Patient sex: F
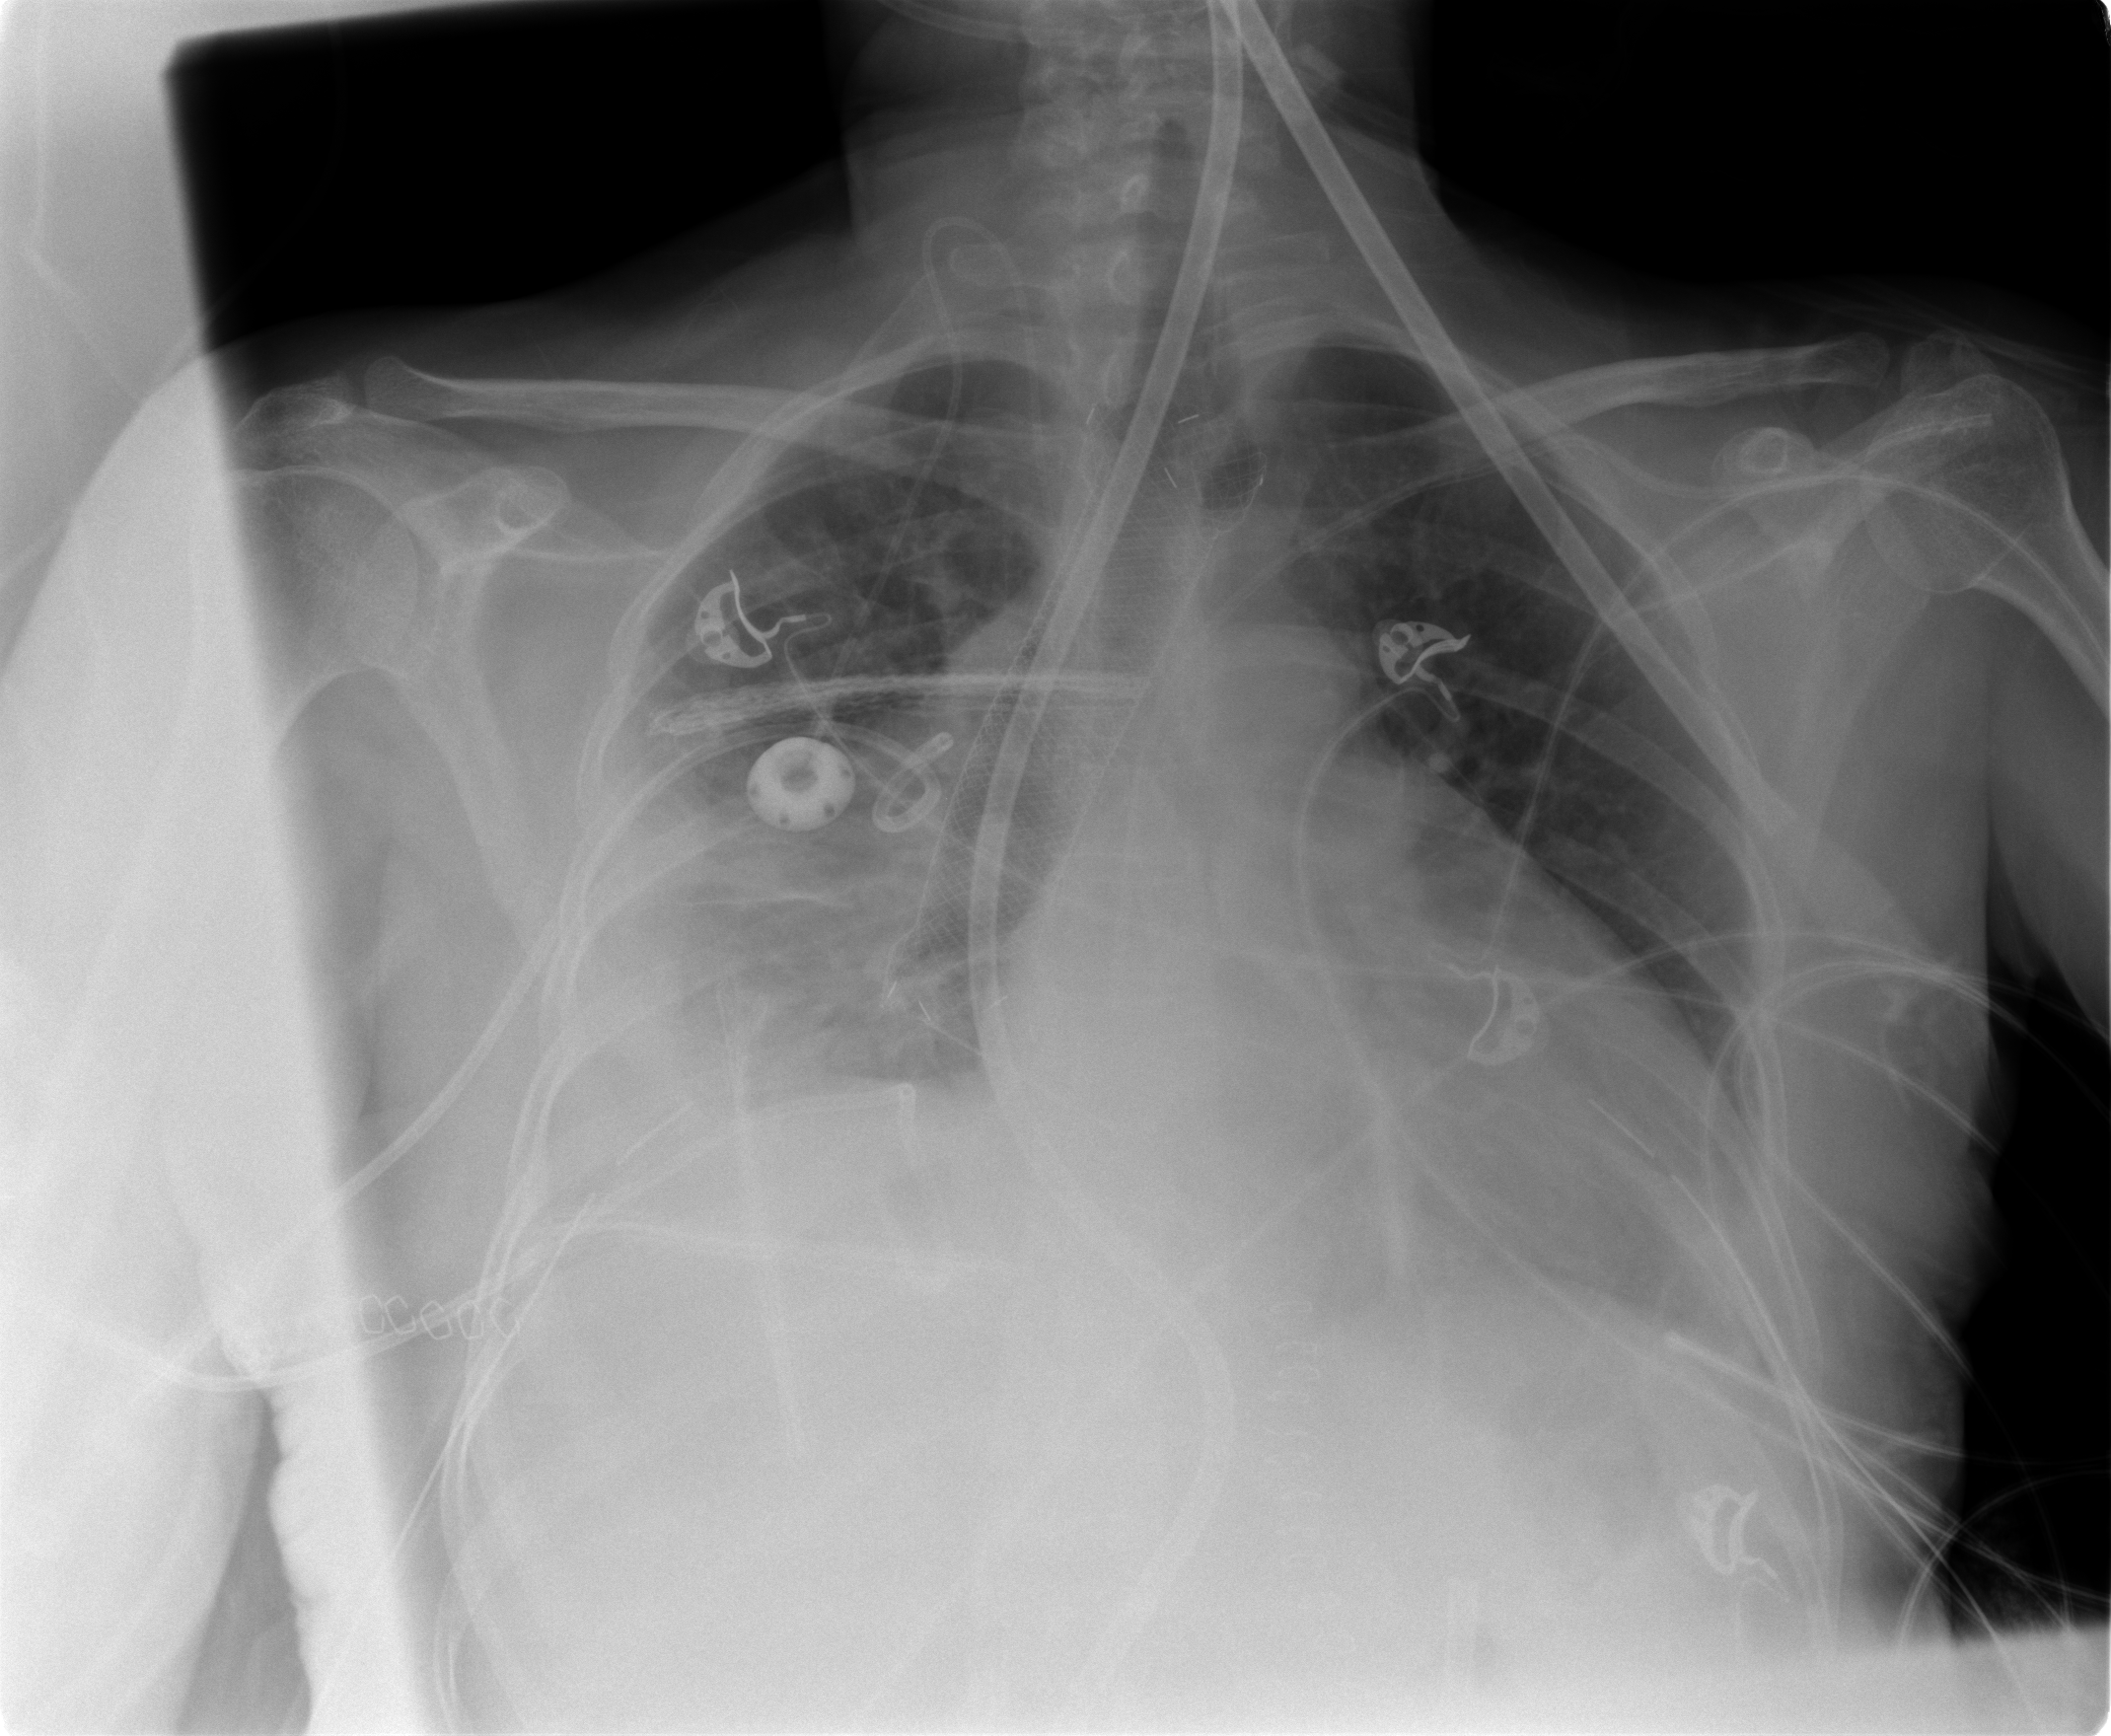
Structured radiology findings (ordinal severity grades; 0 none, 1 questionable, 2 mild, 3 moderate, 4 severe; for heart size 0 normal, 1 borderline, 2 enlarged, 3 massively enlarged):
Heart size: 2
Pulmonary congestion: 2
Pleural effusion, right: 3
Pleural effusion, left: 0
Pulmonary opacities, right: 2
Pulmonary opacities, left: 0
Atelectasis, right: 3
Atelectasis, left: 1